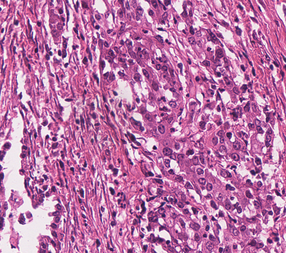
Tumor epithelial tissue: yes
Tumor-associated stroma tissue: yes
Normal tissue: no